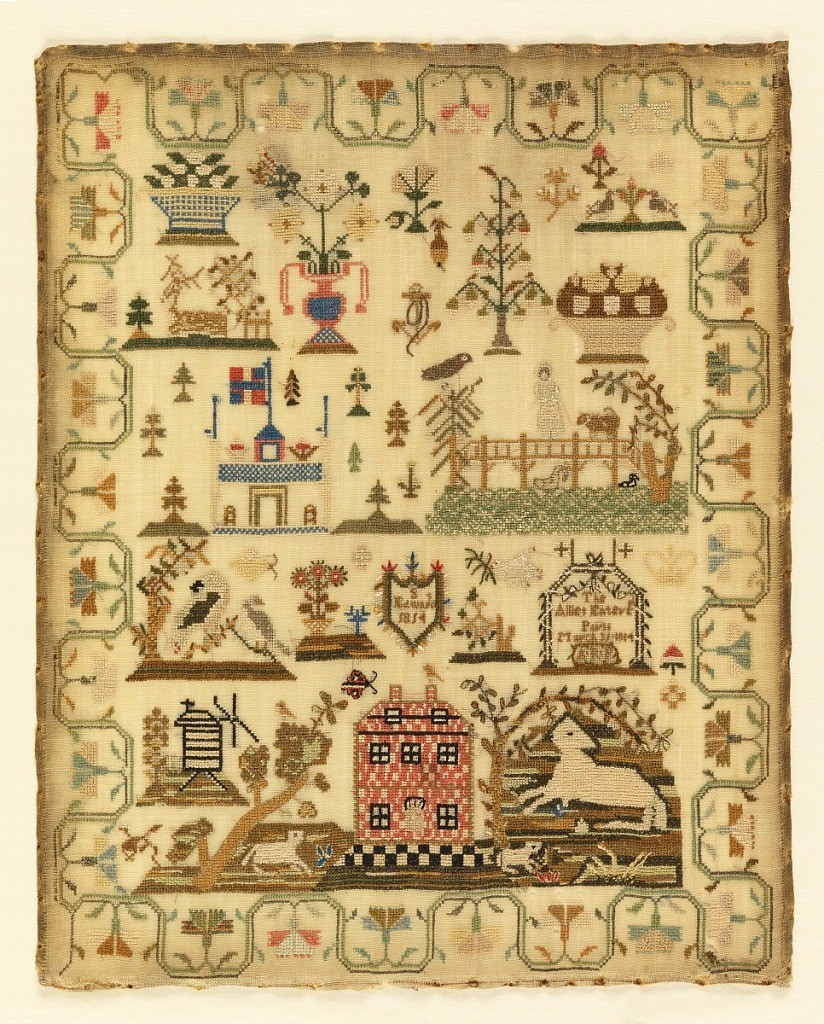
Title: Sampler
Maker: S. Edwards, English
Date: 1814
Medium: silk embroidery on wool foundation Technique: embroidered in cross, satin, chain, stem and back stitches on plain weave foundation
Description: Isolated domestic and patriotic motifs within a curving floral border.  A gravestone topped with flags reads "The allies entered Paris March 31, 1814."